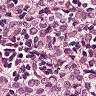
Metastatic tissue present: yes